Question:
There is a Jena rules
I don't know prefix b and fb.
What different things each OWL and RDFS files?
PS.
download URL is
<URL>
rules dir -> jena-core/src/main/resources/etc
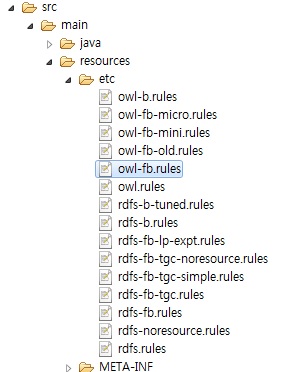
Answer: The '*.rules' files are files with rules used by all the different <URL>.
See the comments in the headers of the files. For example for the <URL> file it is:
> OWL rule set v0.3
This rule set is designed to implement owl(f)lite using the hybrid
rule system (mixture of forward and backward chaining). It differs
from earlier versions by more consistently sticking to instance reasoning
by being design to work with the LP backward engine.It includes an experimental forward version of the equality reasoning which
not yet scalable.
So 'b' stands for 'backward chaining', 'f' for 'forward chaining', and 'fb' for a combination of the two.